【题型】选择题　【知识点】解析几何　【难度】medium
已知点$P$为椭圆$\dfrac{x^2}{16}+\dfrac{y^2}{12}=1$上任意一点，直线$l$过$\odot M:x^2+y^2-4x+3=0$的圆心且与$\odot M$交于$A$，$B$两点，则$\overrightarrow{PA}\cdot\overrightarrow{PB}$的取值范围是（ ）

\vspace{0.2cm}
\noindent A．$[3,35]$  \quad B．$[2,34]$  \quad C．$[2,36]$  \quad D．$[4,36]$

\vspace{0.2cm}
【解答】

\noindent \textbf{【答案】} $\boldsymbol{A}$

\vspace{0.2cm}
\noindent \textbf{【知识点】} 数量积的运算律、由标准方程确定圆心和半径、椭圆上点到焦点的距离及最值

\vspace{0.2cm}
\noindent \textbf{【分析】} 根据圆心$M$为$AB$的中点，利用向量运算将$\overrightarrow{PA}\cdot\overrightarrow{PB}$用$\left|\overrightarrow{PM}\right|$来表示，转化为椭圆上一点到焦点的距离范围求解即可.

\vspace{0.2cm}
\noindent \textbf{【详解】} $\odot M:x^2+y^2-4x+3=0$，即$(x-2)^2+y^2=1$的圆心$M(2,0)$，半径为$1$，
椭圆方程$C:\dfrac{x^2}{16}+\dfrac{y^2}{12}=1$中，$a^2=16$,$b^2=12$，$c^2=a^2-b^2=16-12=4$,$c=2$，
则圆心$M(2,0)$为椭圆的右焦点，线段$AB$为$\odot M$的直径，连接$PM$，
因此$\overrightarrow{PA}\cdot\overrightarrow{PB}=(\overrightarrow{PM}+\overrightarrow{MA})\cdot(\overrightarrow{PM}+\overrightarrow{MB})=(\overrightarrow{PM}-\overrightarrow{MB})\cdot(\overrightarrow{PM}+\overrightarrow{MB})$
$=\left|\overrightarrow{PM}\right|^2-\left|\overrightarrow{MB}\right|^2=\left|\overrightarrow{PM}\right|^2-1$，点$P$为椭圆$C:\dfrac{x^2}{16}+\dfrac{y^2}{12}=1$上任意一点，
则$\left|\overrightarrow{PM}\right|_{\min}=a-c=2$，$\left|\overrightarrow{PM}\right|_{\max}=a+c=6$，即$2\leq\left|\overrightarrow{PM}\right|\leq6$，
所以$\overrightarrow{PA}\cdot\overrightarrow{PB}=\left|\overrightarrow{PM}\right|^2-1\in[3,35]$.
故选：$\boldsymbol{A}$

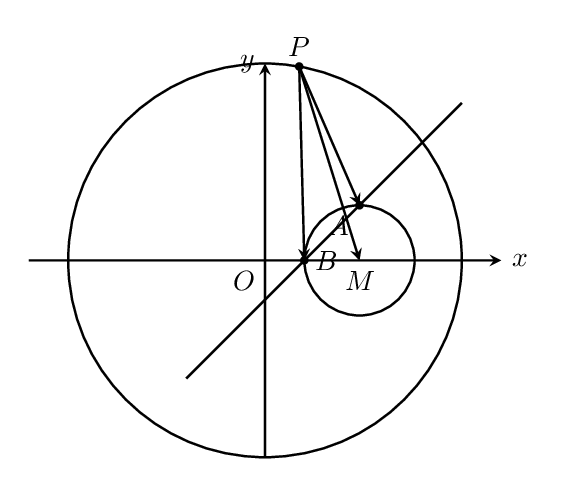